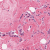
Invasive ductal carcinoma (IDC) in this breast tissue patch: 0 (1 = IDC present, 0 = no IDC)